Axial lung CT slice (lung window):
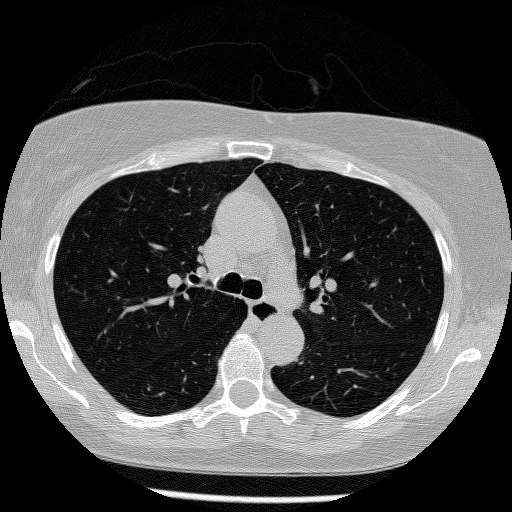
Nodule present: no